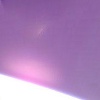
Label: sunburn